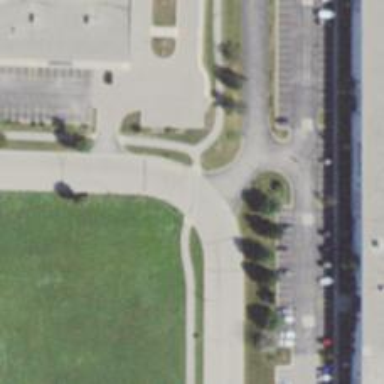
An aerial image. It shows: Path with asphalt surface and marked crossings.